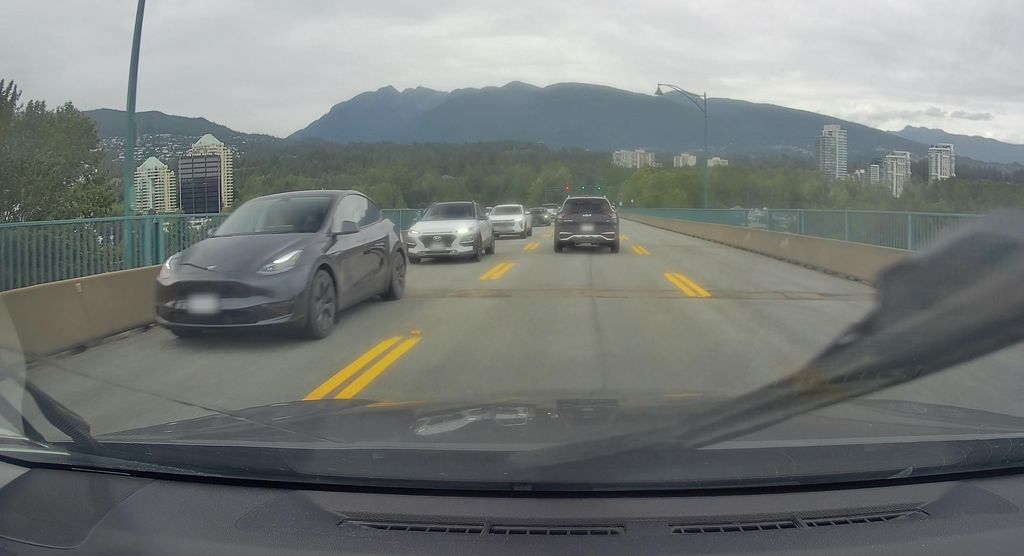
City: vancouver